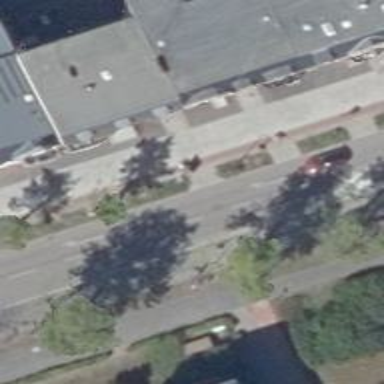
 with track cycleway on the right and sett sidewalk surface on the left."